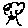
Label: tree